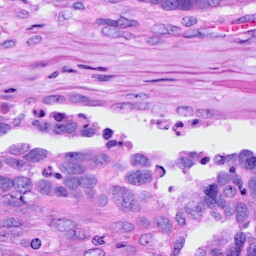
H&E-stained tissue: Ovarian